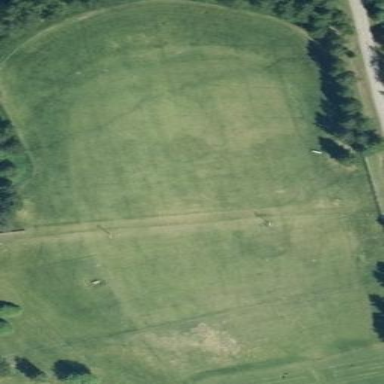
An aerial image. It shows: Driving range for golf on grass.